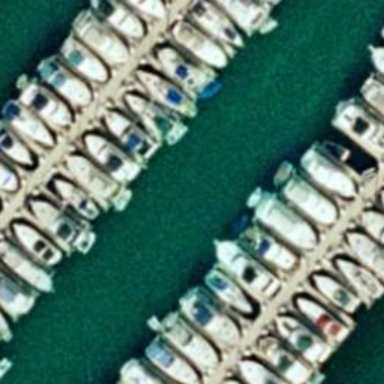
Lots of boats docked at the harbor and the water is blue .